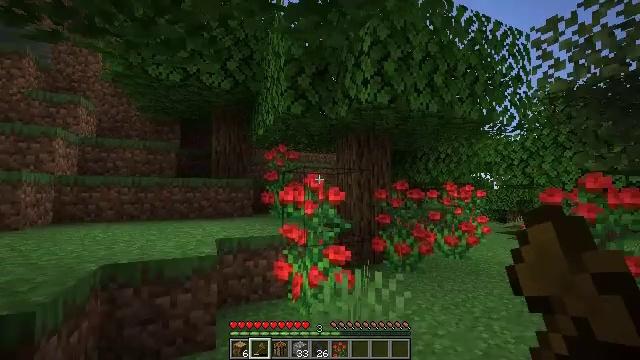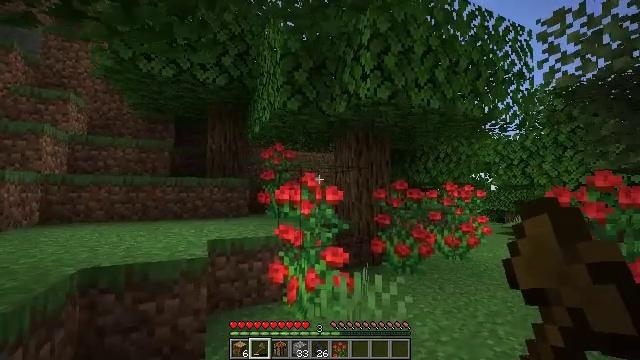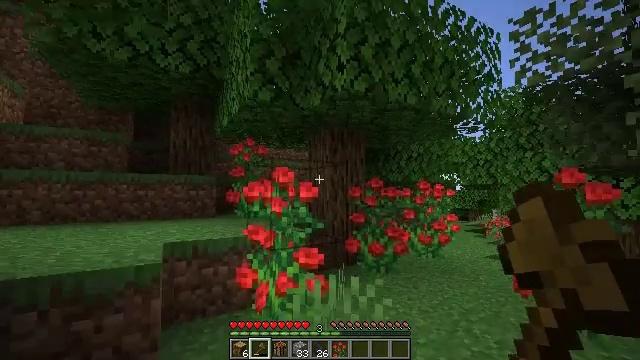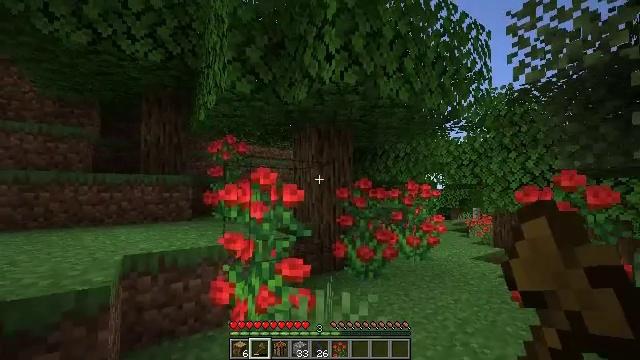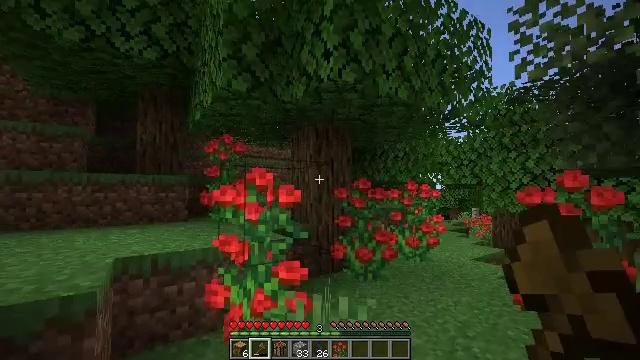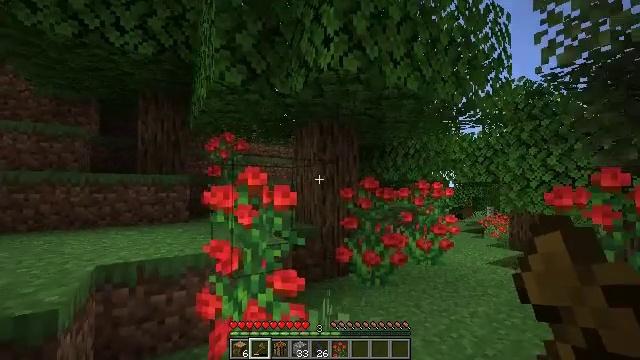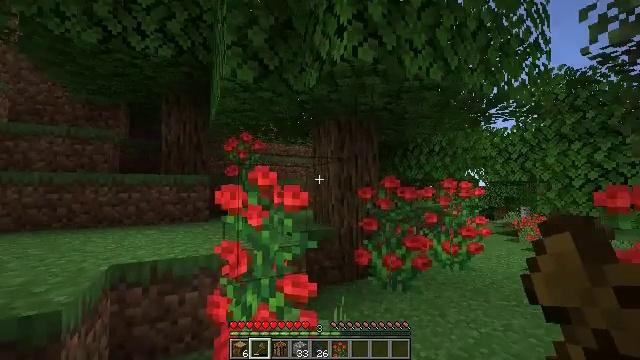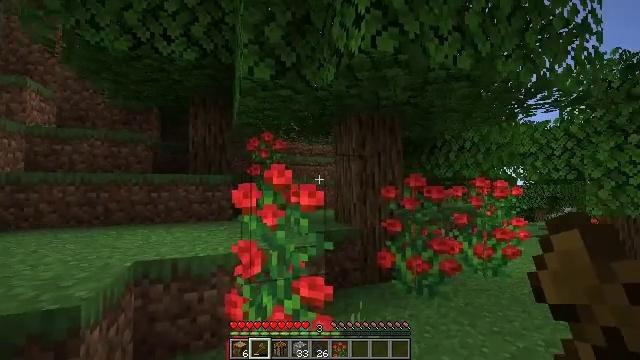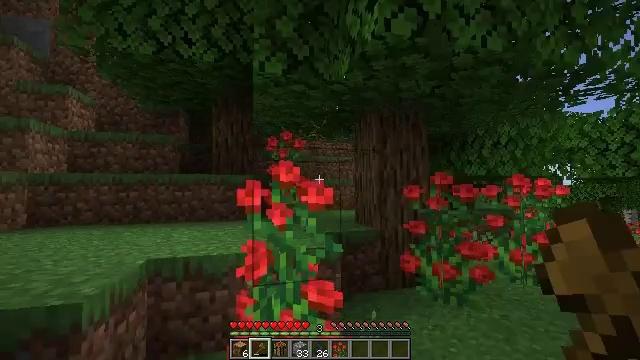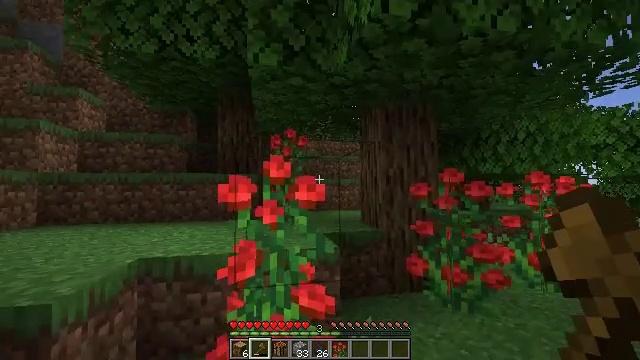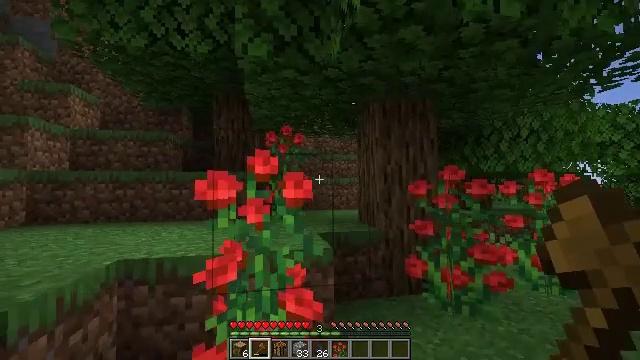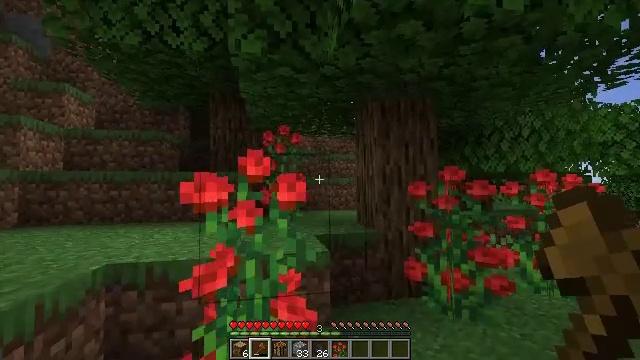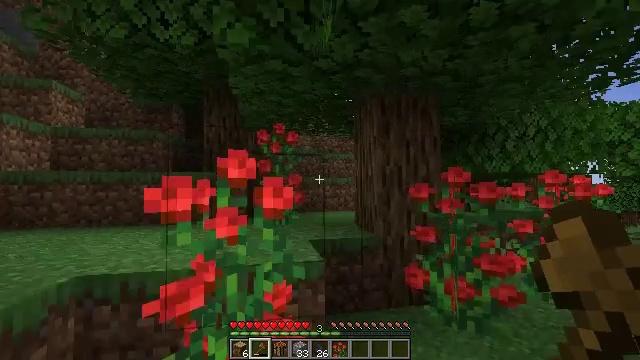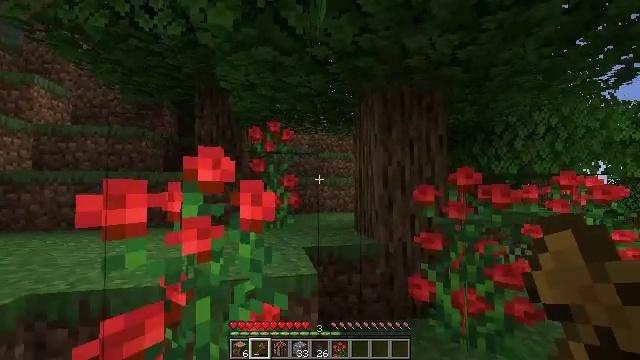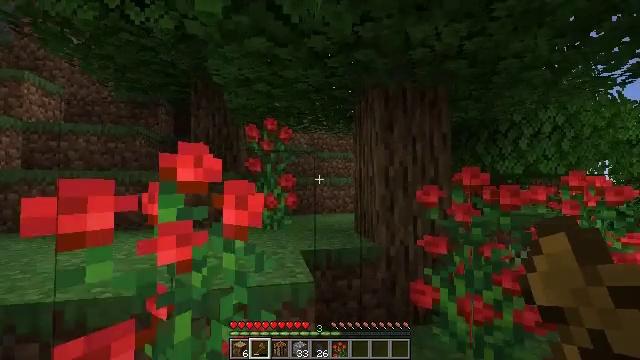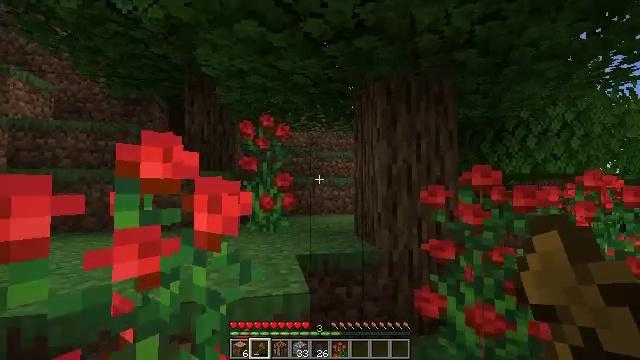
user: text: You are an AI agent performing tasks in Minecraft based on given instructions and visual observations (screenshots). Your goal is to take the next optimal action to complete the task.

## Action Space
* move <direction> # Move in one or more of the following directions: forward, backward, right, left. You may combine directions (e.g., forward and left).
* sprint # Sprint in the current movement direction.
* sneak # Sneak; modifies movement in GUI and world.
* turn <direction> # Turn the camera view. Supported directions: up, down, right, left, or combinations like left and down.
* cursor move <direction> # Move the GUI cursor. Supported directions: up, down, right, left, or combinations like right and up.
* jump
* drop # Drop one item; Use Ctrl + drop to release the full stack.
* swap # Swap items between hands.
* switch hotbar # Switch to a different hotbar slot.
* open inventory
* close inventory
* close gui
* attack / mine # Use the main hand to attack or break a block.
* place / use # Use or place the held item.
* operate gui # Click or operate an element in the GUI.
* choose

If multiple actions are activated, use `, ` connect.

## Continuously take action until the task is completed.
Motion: motion action
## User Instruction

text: Harvest the rose bush for its flowers.
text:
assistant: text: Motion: move forward
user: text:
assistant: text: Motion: move forward, turn right
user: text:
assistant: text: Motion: move forward, turn right
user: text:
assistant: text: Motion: move forward and move right
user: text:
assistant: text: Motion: move forward and move right, turn left
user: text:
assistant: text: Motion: move forward and move right, turn left
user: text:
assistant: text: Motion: move forward and move right, turn left
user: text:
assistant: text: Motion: move forward and move right, turn left
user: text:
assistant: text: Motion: move forward and move right, turn left
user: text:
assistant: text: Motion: move forward
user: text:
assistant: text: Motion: move forward
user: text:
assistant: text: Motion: move forward
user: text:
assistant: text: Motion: move forward
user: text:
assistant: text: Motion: move forward
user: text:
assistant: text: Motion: move forward
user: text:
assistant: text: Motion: move forward and move right
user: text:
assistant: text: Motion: move forward and move right
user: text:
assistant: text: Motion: move forward and move right
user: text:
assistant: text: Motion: move forward and move right
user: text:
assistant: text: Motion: move forward
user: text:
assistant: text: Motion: move forward
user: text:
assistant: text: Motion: move forward
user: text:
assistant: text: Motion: move forward
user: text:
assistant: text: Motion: move forward
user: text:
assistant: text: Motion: move forward
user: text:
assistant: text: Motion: move forward
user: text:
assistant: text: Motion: move forward
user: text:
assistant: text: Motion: no_op
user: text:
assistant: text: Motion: turn right and up
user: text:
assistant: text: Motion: turn right